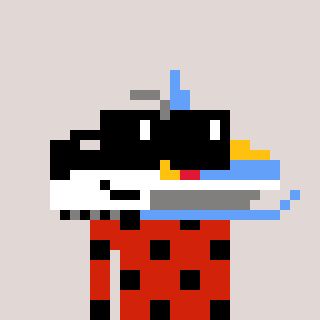
a pixel art character with square black sunglasses, a snowmobile-shaped head and a red-colored body on a warm background